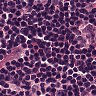
Metastatic tissue present: no